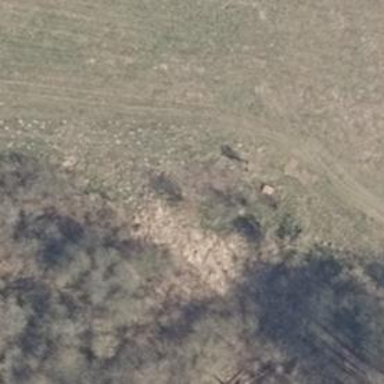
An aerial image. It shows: Shelter that serves as hunting stand.